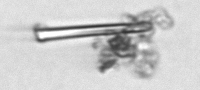
Label: fiber_TAG_external_detritus